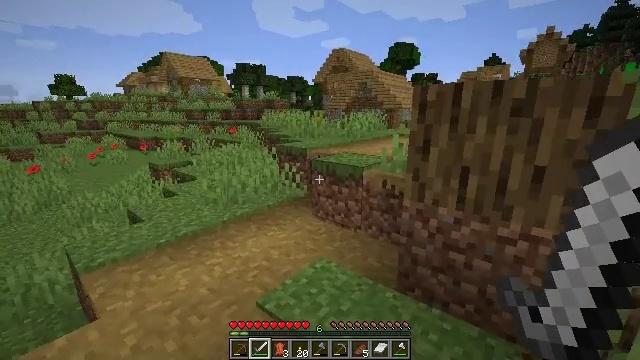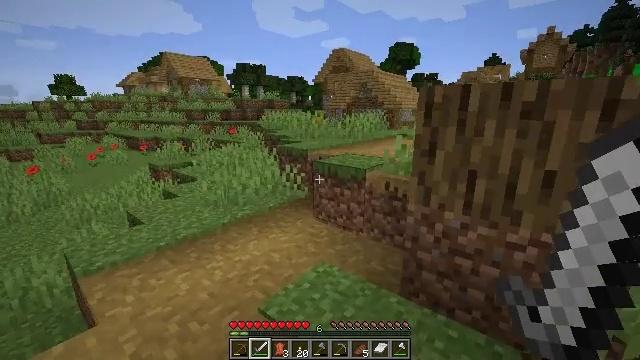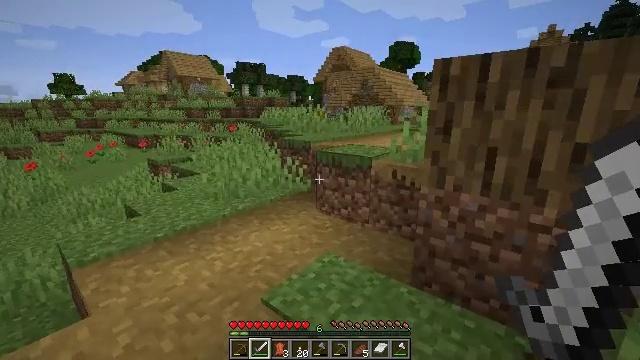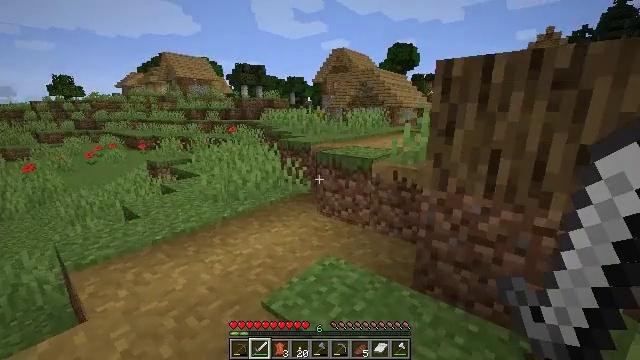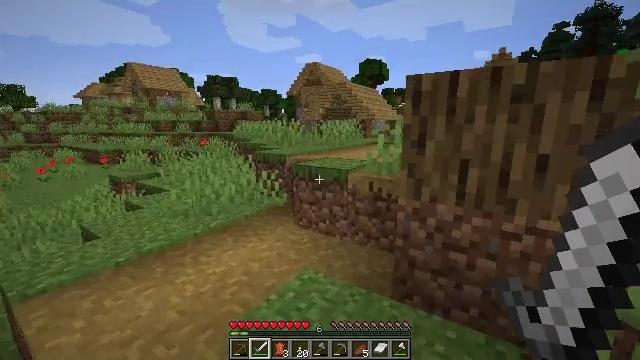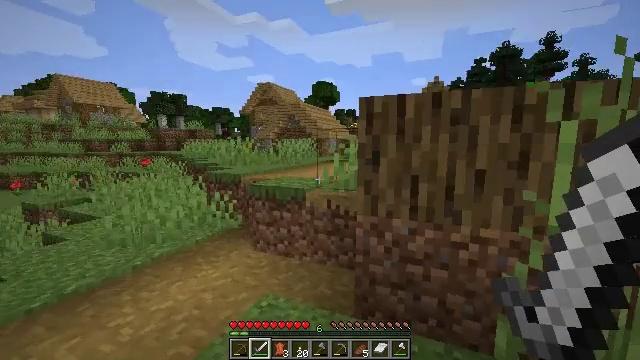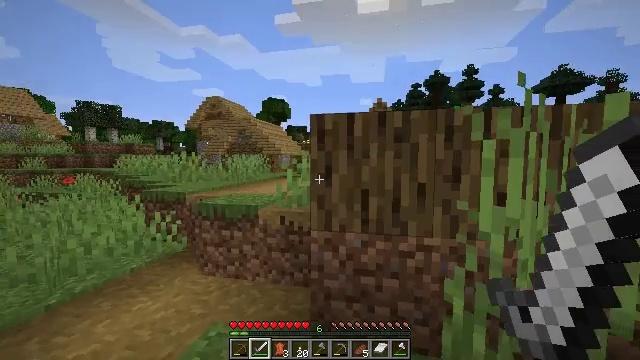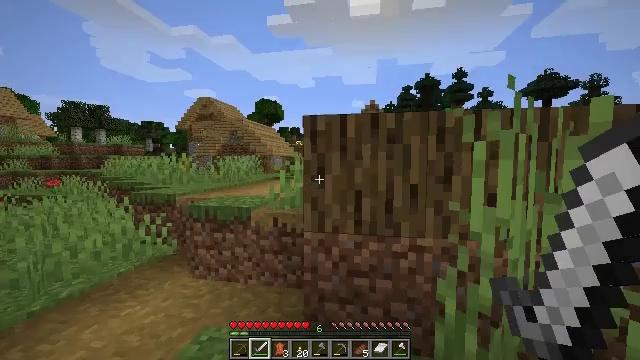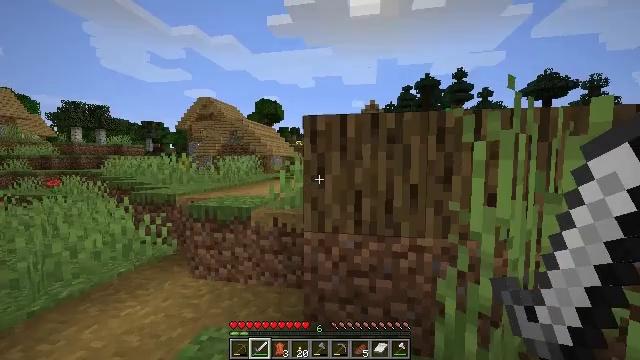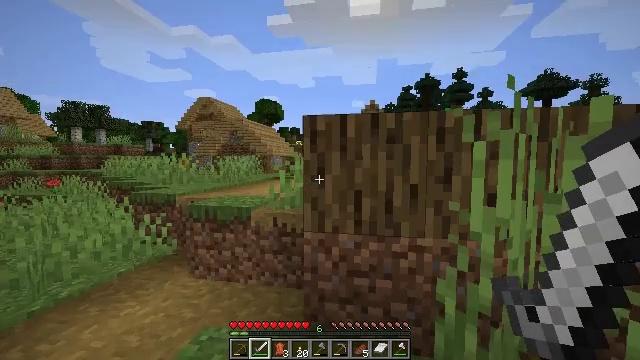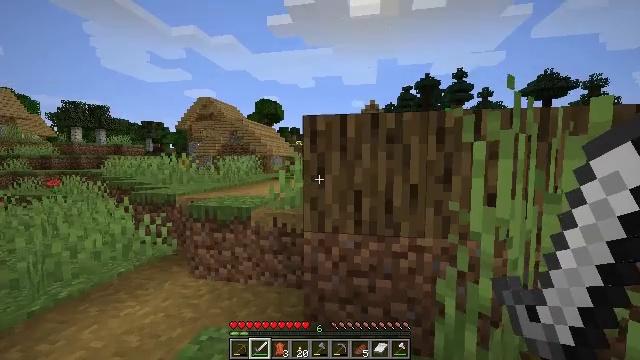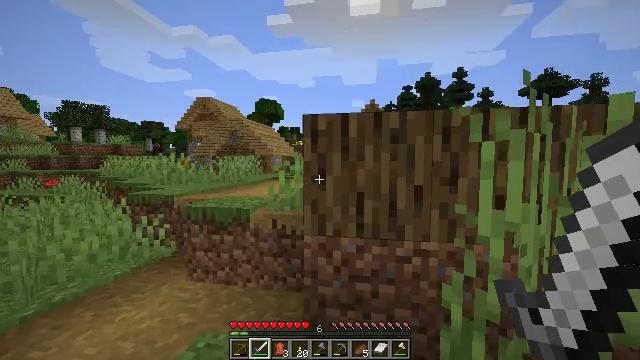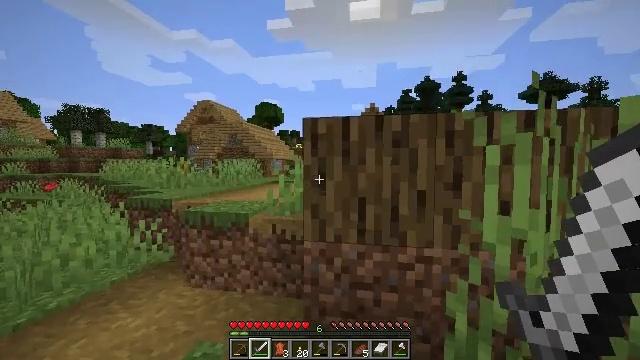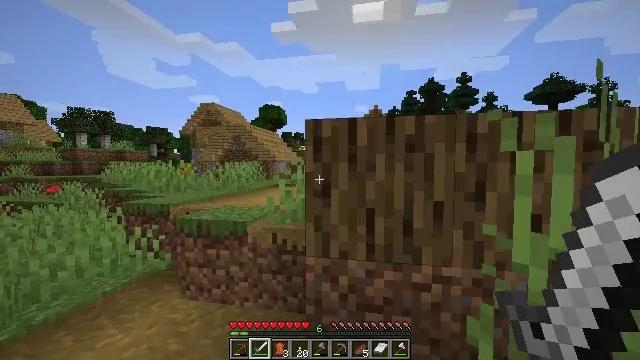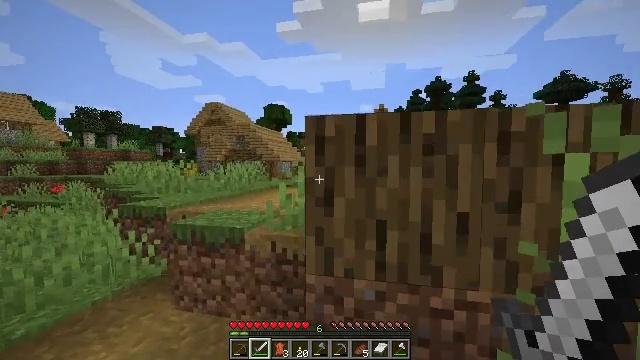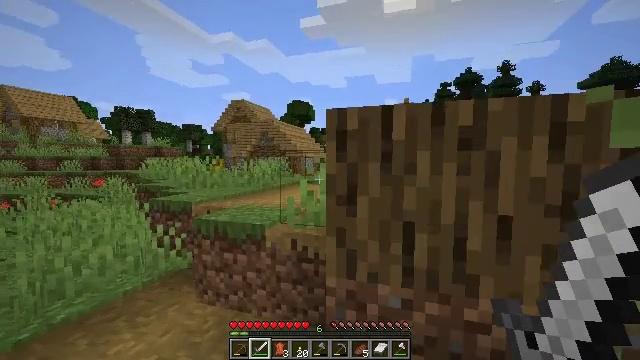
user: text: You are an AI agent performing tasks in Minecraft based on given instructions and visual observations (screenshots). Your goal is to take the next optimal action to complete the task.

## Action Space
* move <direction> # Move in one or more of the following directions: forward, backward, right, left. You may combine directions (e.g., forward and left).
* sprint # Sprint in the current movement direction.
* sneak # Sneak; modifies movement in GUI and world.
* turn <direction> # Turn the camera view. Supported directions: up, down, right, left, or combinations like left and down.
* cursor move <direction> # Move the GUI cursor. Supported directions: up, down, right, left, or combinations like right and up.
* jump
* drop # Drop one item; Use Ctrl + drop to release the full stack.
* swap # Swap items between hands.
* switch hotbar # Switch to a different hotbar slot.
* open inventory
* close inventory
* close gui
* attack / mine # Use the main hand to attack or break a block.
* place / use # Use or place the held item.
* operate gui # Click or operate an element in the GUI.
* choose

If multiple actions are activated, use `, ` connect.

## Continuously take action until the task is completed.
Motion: motion action
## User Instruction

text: Break the hay block to collect it.
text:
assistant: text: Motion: no_op
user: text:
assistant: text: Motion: no_op
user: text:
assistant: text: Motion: no_op
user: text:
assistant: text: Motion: turn right and up
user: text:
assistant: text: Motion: turn right and up
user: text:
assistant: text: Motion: turn right and up
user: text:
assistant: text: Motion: turn right
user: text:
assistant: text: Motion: no_op
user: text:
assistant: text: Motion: no_op
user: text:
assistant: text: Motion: no_op
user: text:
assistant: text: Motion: move forward
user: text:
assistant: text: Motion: move forward
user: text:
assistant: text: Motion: move forward
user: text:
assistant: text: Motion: move forward, turn left
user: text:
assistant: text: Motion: move forward, turn left
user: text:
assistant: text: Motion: move forward, turn left and down
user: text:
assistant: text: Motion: move forward, turn left and down
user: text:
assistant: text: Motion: move forward, turn left and down
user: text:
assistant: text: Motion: move forward
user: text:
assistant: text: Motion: move forward
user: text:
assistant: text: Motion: move forward, turn right
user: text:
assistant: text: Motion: move forward, turn right
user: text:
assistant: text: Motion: move forward, turn right, jump
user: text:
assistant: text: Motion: move forward, turn right, jump
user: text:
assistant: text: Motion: move forward, jump
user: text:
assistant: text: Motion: move forward, turn right, jump
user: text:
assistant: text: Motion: move forward, turn right, jump
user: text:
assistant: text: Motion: move forward, turn right
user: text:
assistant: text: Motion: move forward, turn right
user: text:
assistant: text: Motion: no_op